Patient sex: M
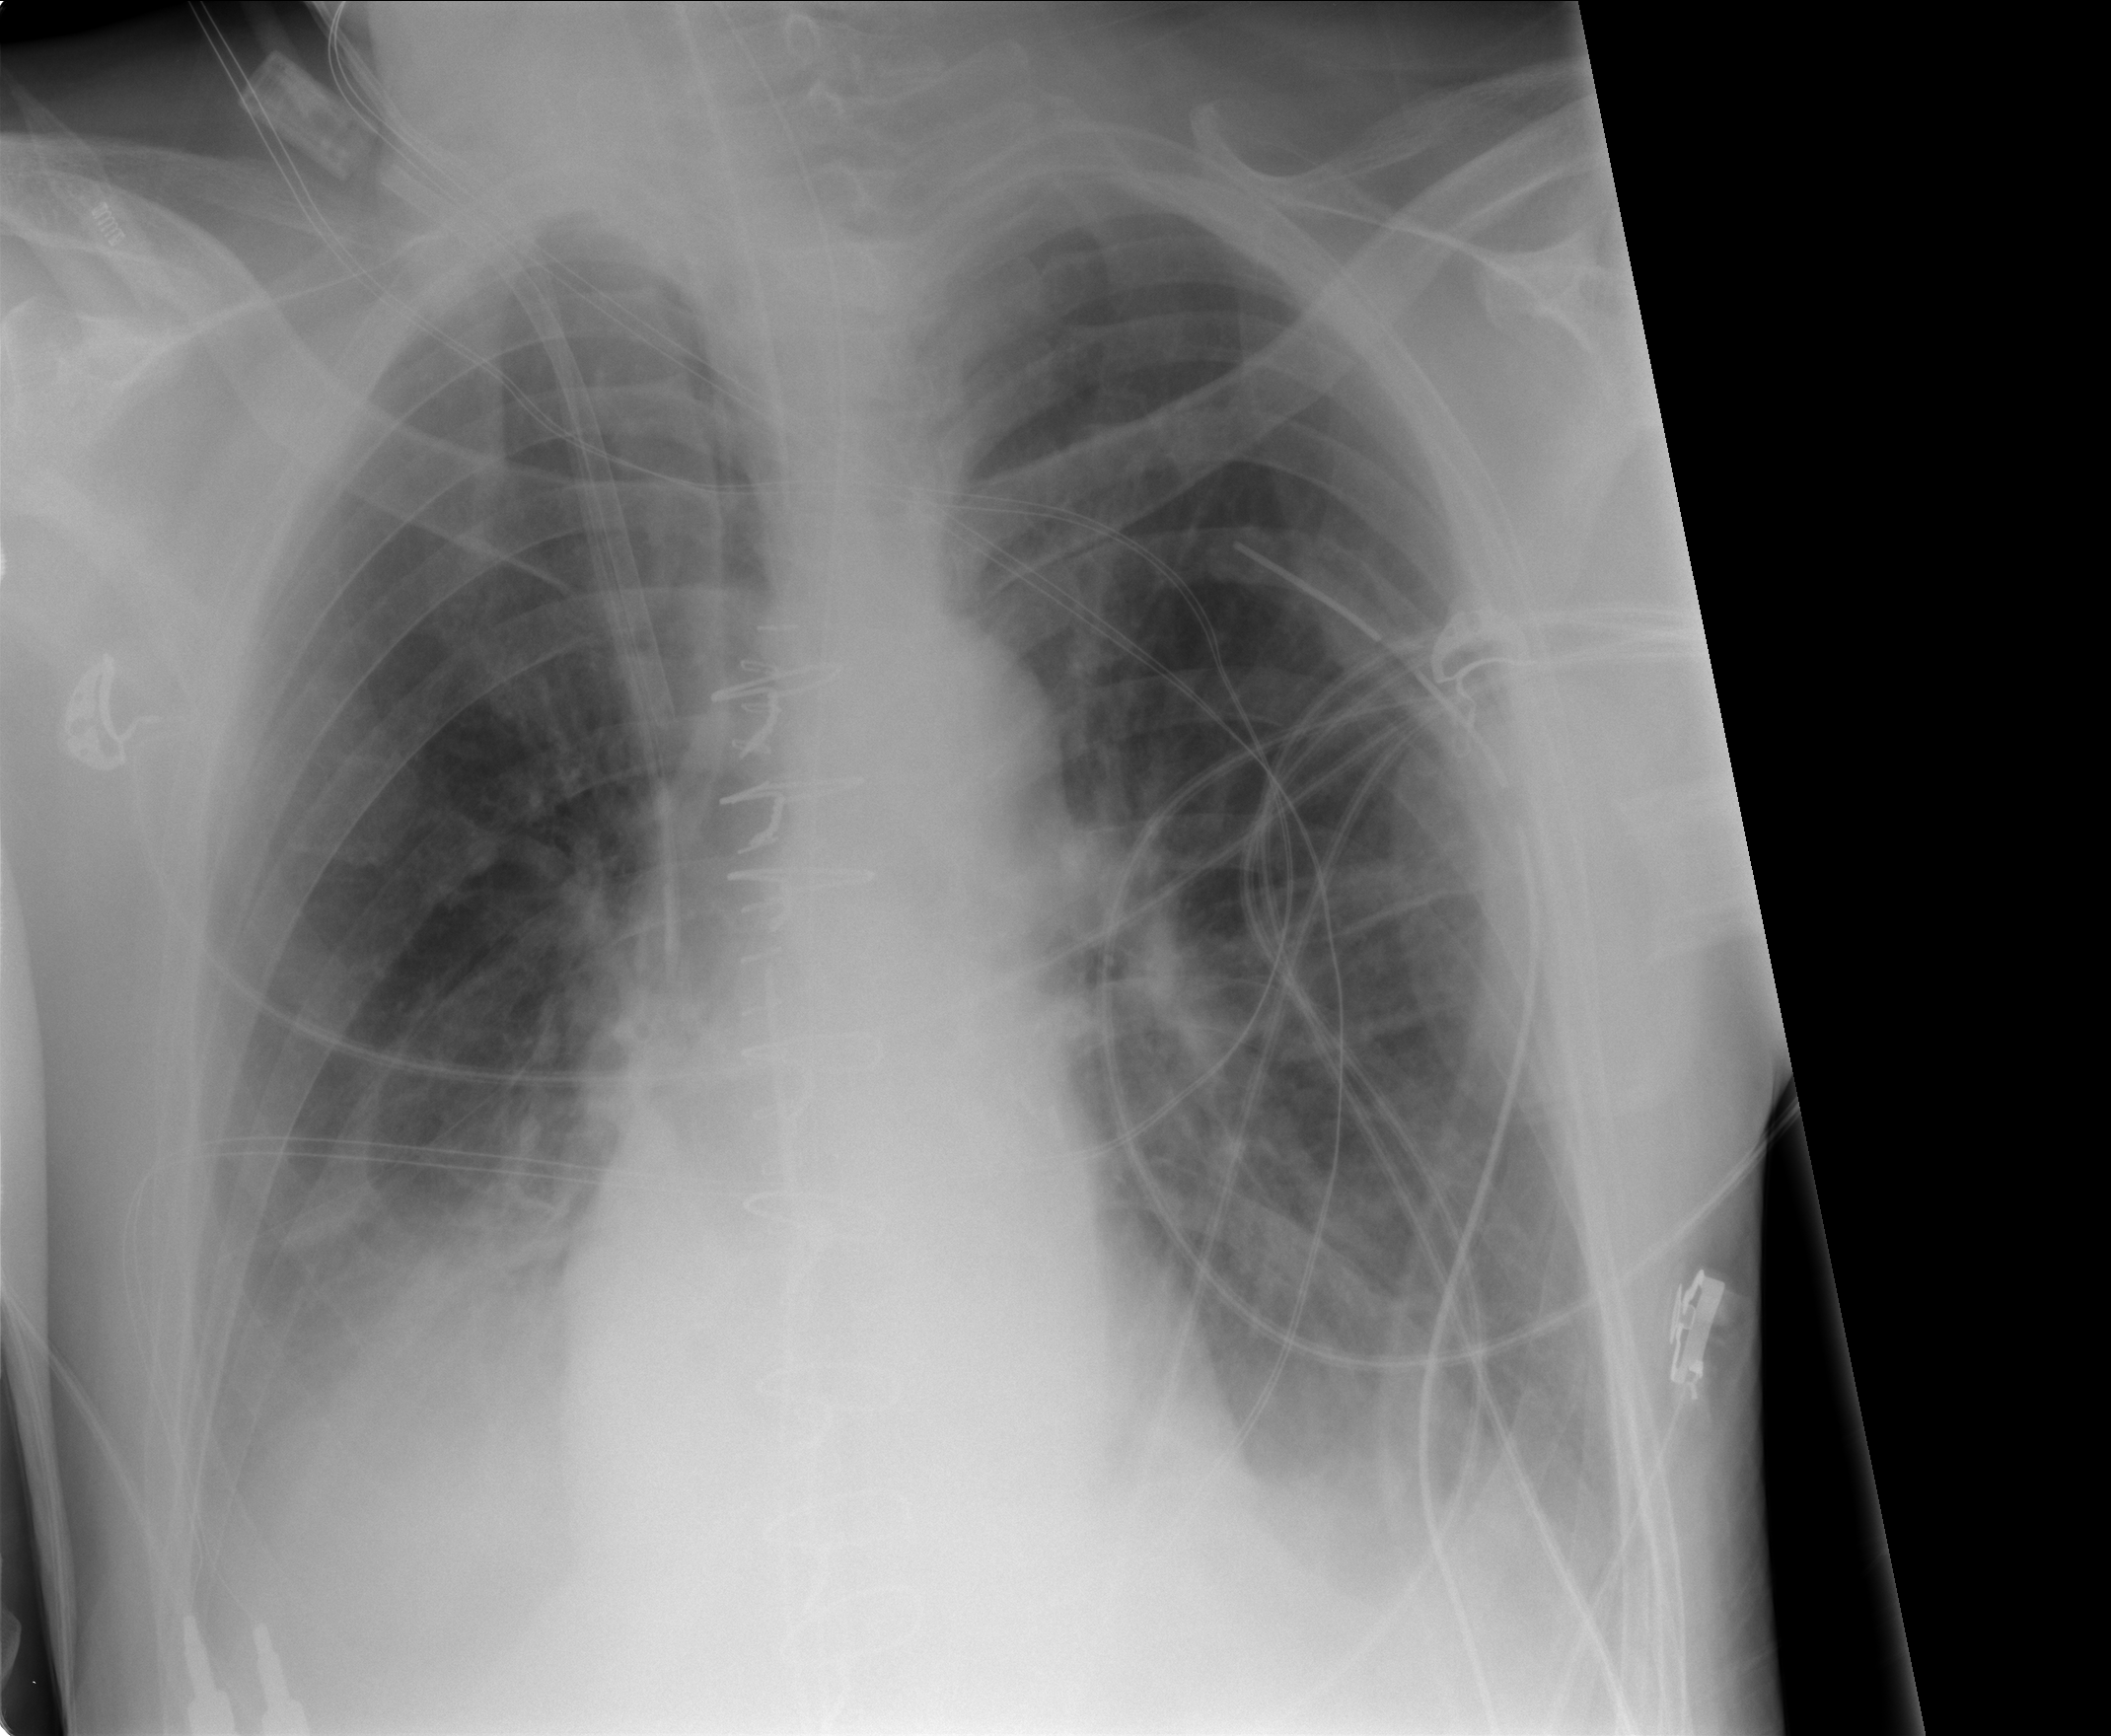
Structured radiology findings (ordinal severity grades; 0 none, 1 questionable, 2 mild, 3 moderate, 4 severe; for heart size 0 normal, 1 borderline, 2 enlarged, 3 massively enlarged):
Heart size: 0
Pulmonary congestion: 0
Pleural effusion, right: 2
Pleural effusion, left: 1
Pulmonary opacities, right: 0
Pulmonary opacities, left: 0
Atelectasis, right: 0
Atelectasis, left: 0